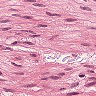
Metastatic tissue present: no